Question: I have the following code in order to show some records of an user:
'''
= @kid.educations.each do |education|
= education.studies_centre
%br
= education.city_and_country
%br
%small
= education.academic_qualification
%hr
%br
= @kid.certificates.each do |certificate|
= certificate.certificate
%br
= certificate.city_and_country
%br
%small
= certificate.description
%hr
%br
= @kid.works.each do |work|
= work.company
%br
= work.city_and_country
%br
%small
= work.description
%hr
%br
'''
but after every record, I get the word true, as you can see in the following image:

What can I do to solve this issues. Thanks in advance for your help
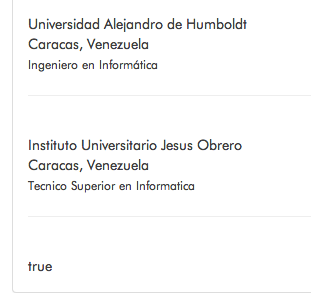
Answer: Instead of
'''
= @kid.educations.each do |education|
'''
You should have:
'''
- @kid.educations.each do |education|
'''
etc.